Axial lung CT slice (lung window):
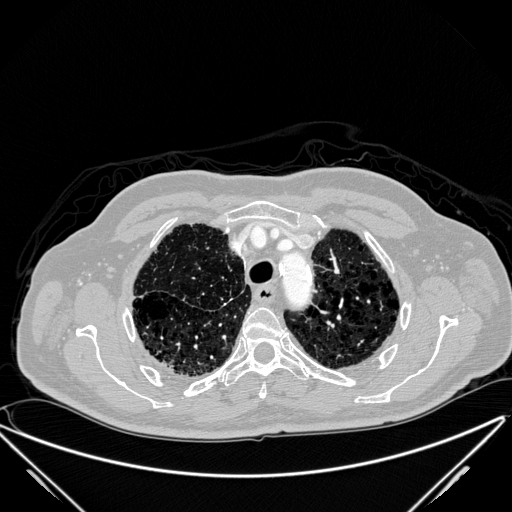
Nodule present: no